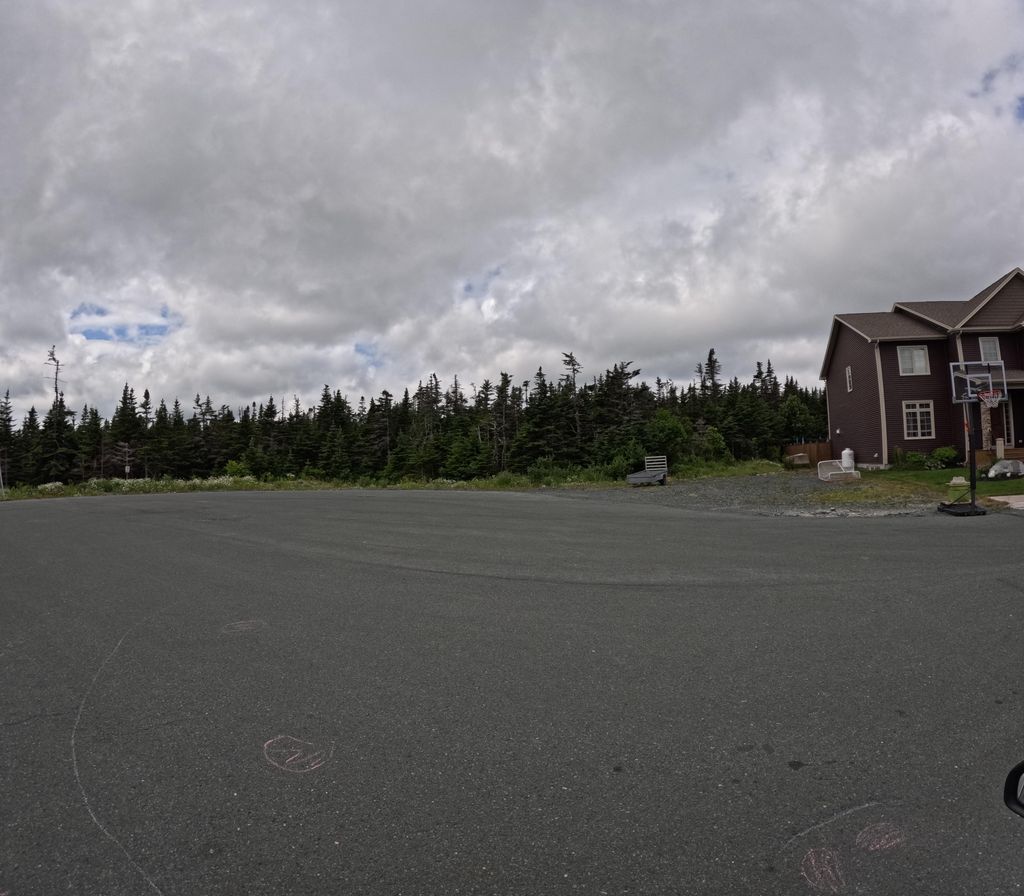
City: st_johns